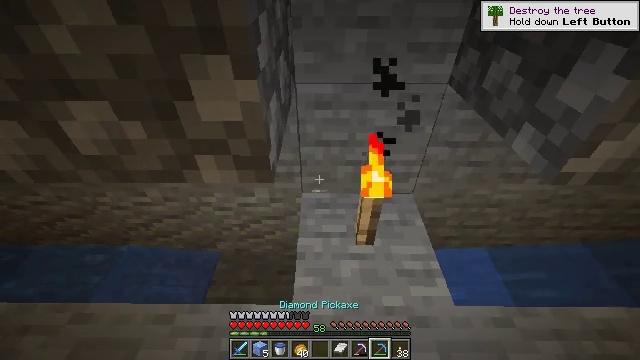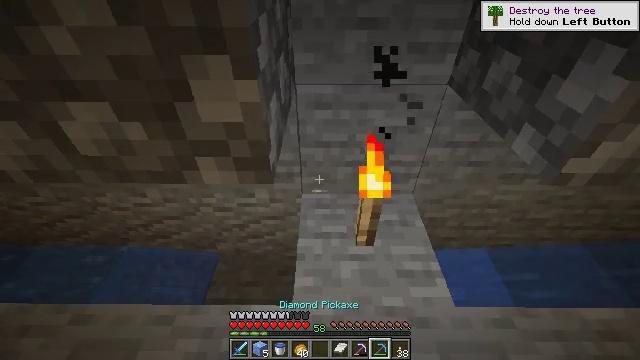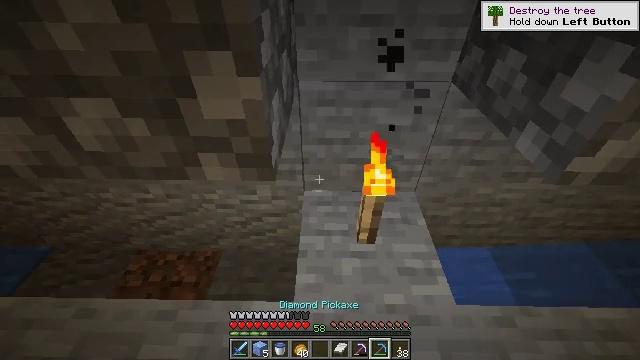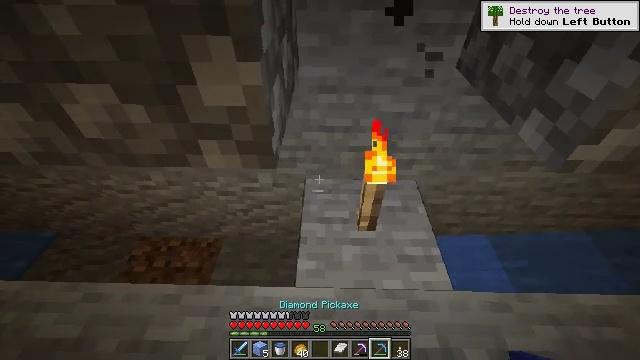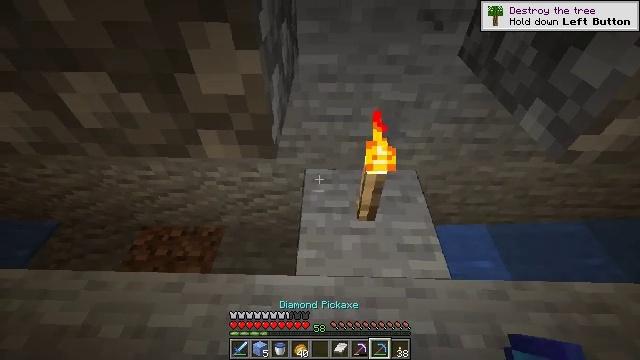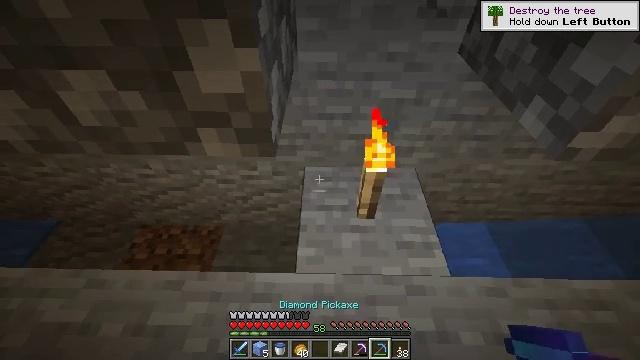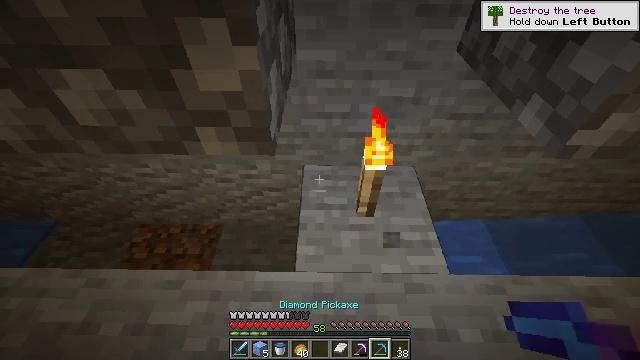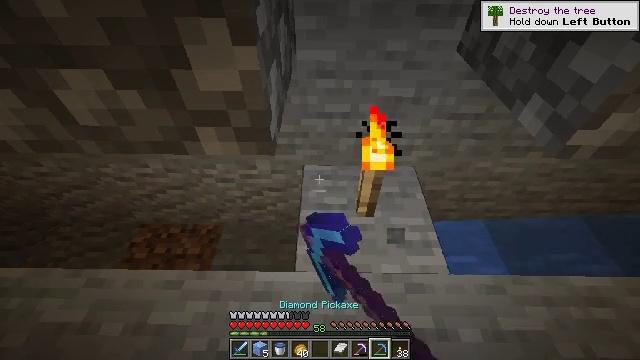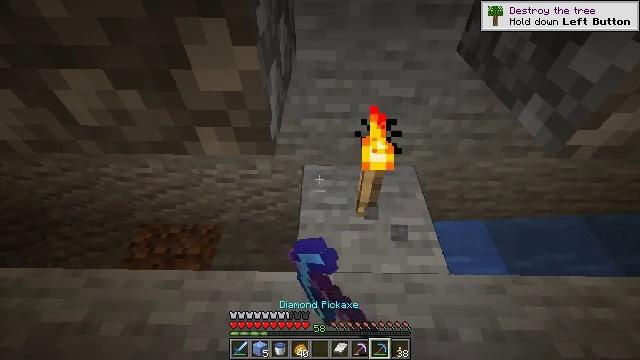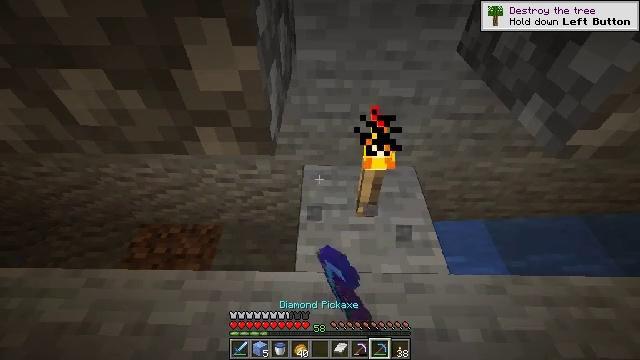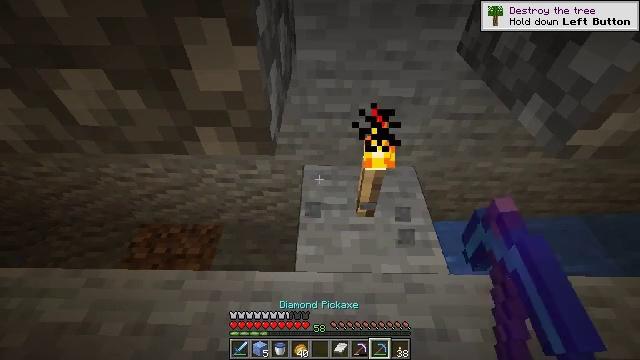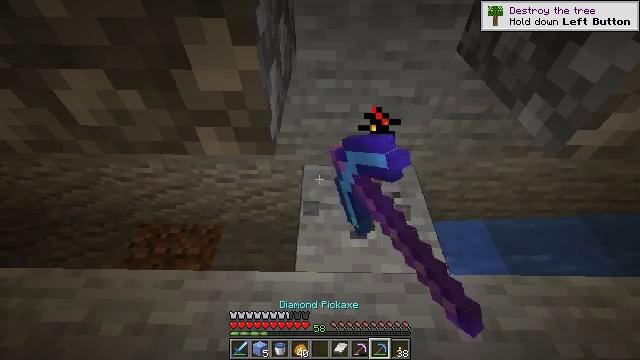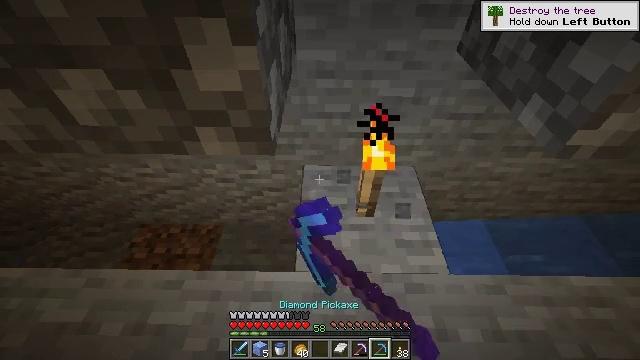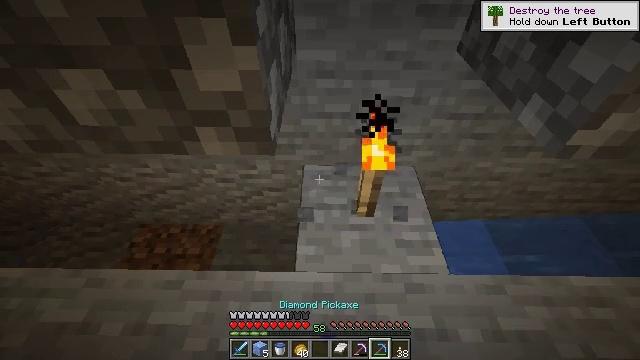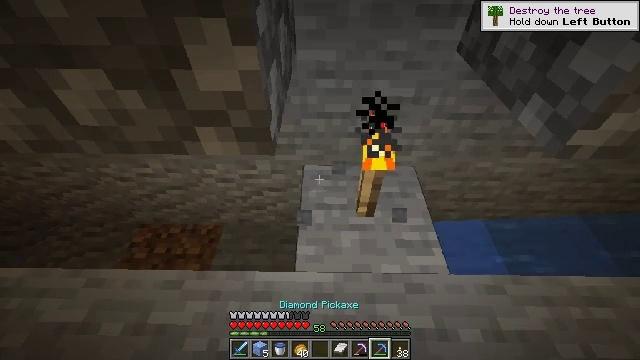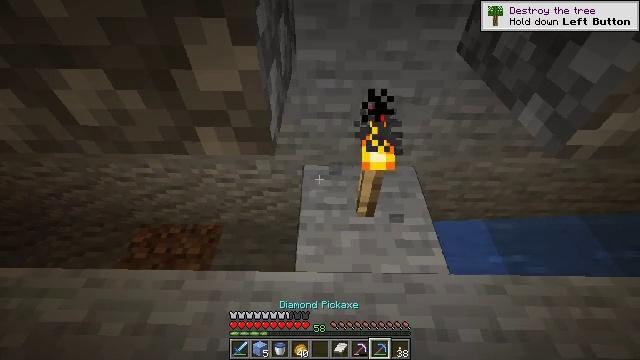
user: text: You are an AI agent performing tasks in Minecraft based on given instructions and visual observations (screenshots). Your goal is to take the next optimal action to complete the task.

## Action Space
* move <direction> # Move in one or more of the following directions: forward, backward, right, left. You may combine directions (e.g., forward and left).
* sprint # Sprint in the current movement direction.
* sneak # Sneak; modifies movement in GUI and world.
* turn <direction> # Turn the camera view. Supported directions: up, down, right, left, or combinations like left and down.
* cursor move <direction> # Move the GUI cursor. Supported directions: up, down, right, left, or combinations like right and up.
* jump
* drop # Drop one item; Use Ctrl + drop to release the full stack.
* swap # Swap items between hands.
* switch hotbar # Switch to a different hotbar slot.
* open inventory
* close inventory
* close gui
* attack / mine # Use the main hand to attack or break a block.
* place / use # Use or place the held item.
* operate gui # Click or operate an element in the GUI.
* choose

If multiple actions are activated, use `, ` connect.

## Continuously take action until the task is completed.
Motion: motion action
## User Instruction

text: Gather stone slabs for reuse.
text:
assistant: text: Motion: no_op
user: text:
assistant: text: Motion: no_op
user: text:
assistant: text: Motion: turn down
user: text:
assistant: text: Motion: turn down
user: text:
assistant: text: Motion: no_op
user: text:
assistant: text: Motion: attack / mine
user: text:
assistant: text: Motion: attack / mine
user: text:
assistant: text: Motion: attack / mine
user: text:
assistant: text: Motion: attack / mine
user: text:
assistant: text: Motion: attack / mine
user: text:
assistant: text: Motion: attack / mine
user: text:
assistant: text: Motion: no_op
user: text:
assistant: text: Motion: no_op
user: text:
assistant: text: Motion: no_op
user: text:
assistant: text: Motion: no_op
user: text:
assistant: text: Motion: attack / mine
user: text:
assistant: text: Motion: attack / mine
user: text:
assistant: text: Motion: no_op
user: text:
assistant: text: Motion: no_op
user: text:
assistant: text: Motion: no_op
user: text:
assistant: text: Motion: no_op
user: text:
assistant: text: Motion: no_op
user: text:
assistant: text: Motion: no_op
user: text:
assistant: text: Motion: no_op
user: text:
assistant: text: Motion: attack / mine
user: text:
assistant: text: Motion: attack / mine
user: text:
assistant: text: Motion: attack / mine
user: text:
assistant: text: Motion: no_op
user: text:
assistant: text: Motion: no_op
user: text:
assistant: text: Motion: turn right and up